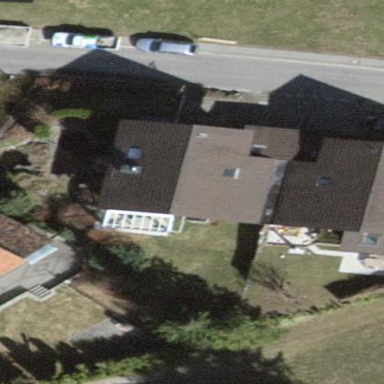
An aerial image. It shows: Simple and straightforward house.